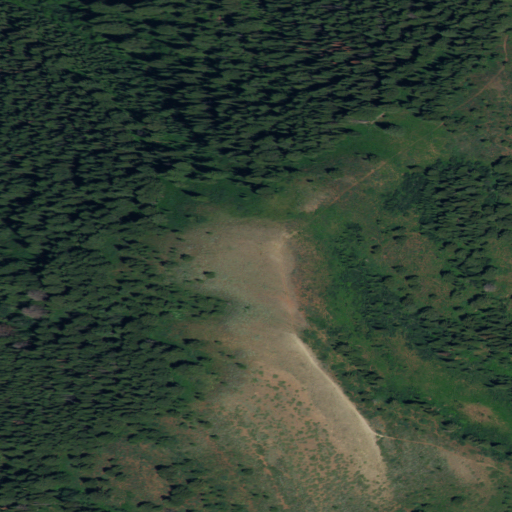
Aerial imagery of mountain in Idaho named Henderson Peak containing evergreen forest, grassland, and shrub